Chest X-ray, PA view. Patient: 19 years old, sex F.
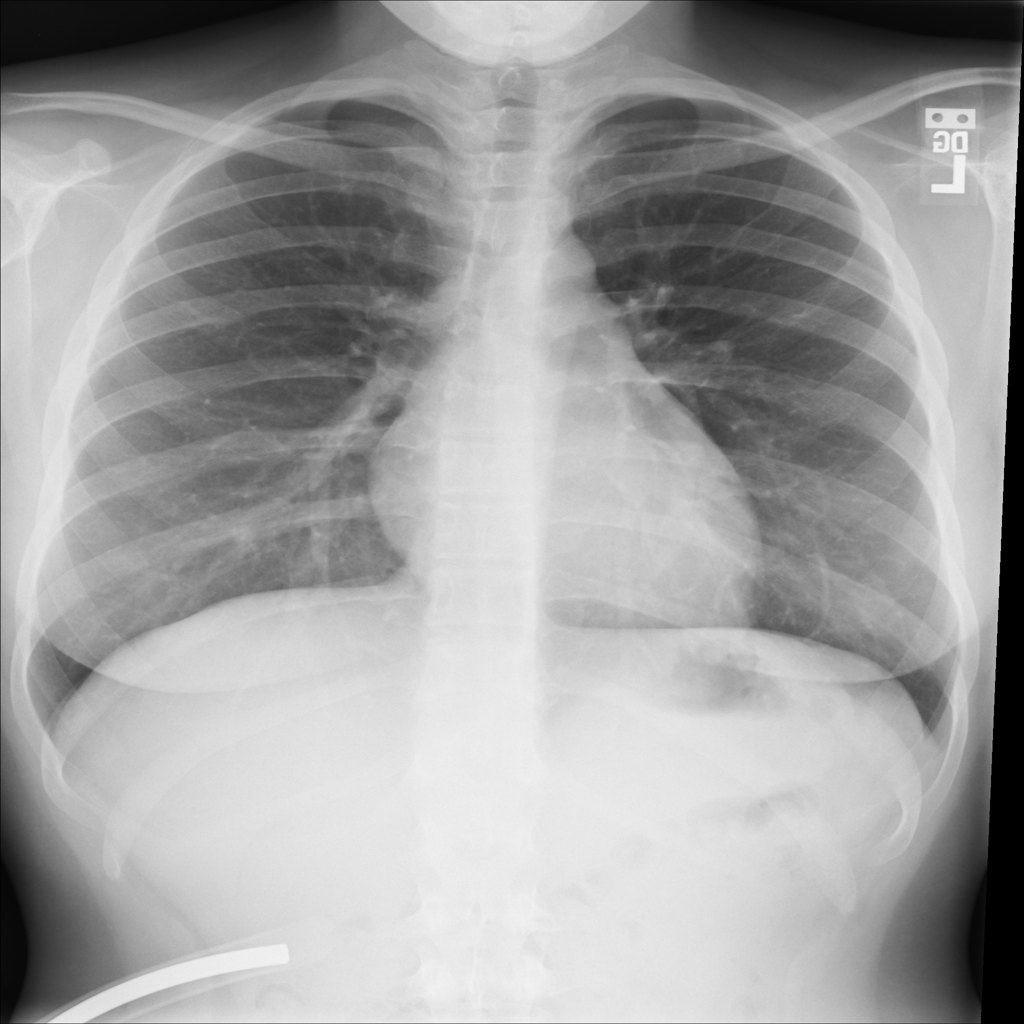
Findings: No Finding